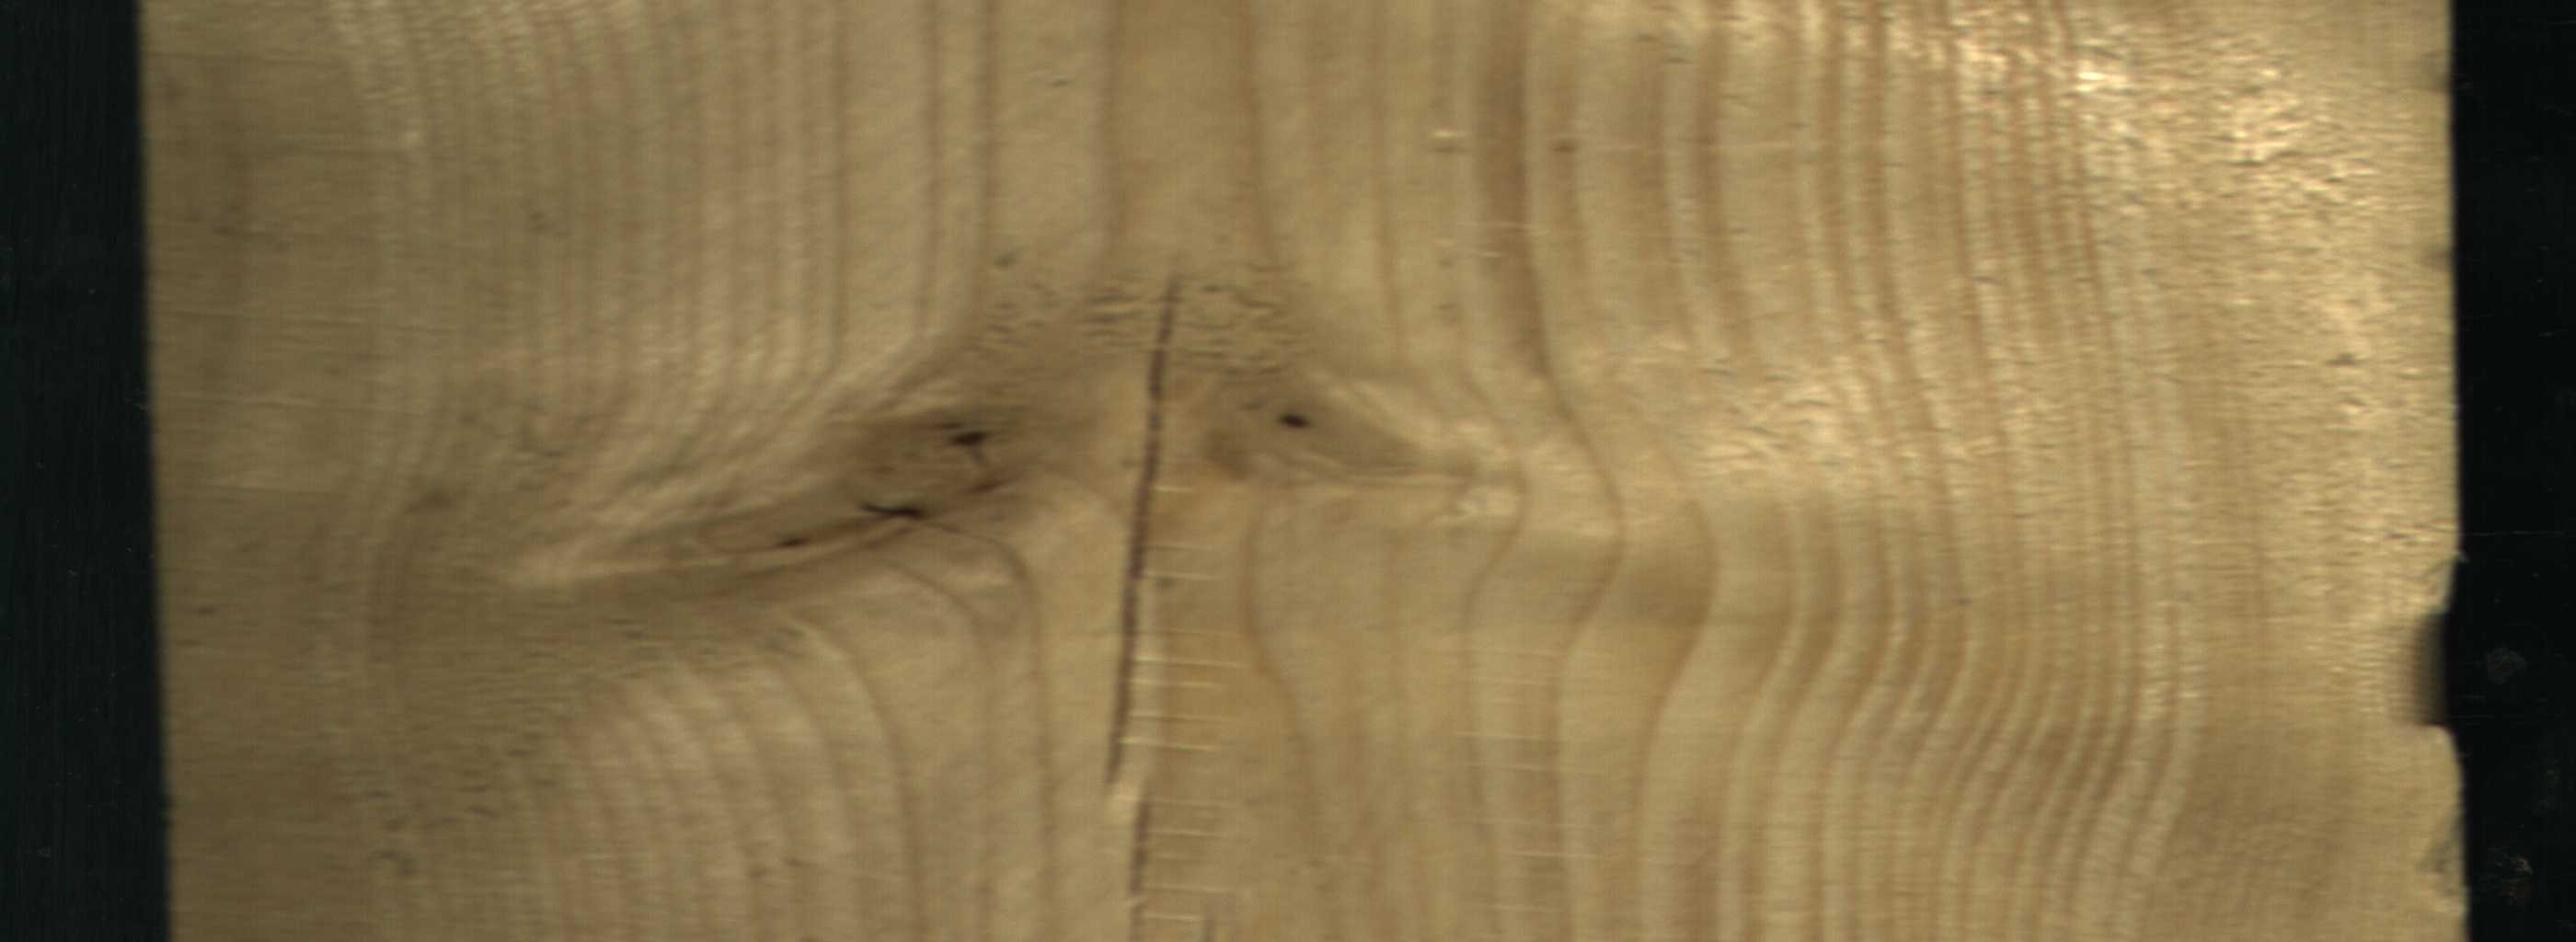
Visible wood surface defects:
Crack
Crack
Live_Knot
Live_Knot